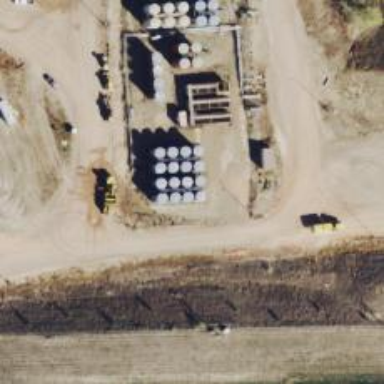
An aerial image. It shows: Storage tank that is man-made.